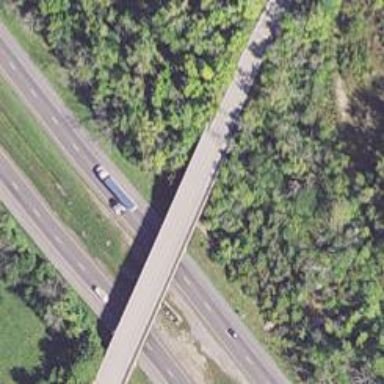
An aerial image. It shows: Bridge.